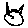
Label: cat